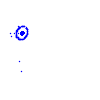
Particle: electron